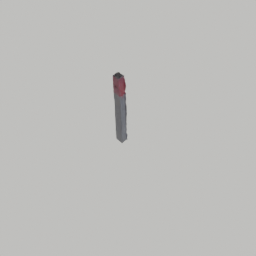
Label: architecture